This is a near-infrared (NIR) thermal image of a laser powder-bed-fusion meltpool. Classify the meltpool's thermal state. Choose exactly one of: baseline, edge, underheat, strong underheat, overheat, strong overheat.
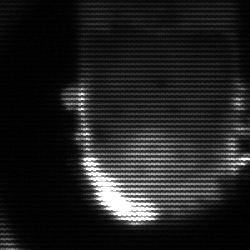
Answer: baseline